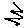
Label: zigzag